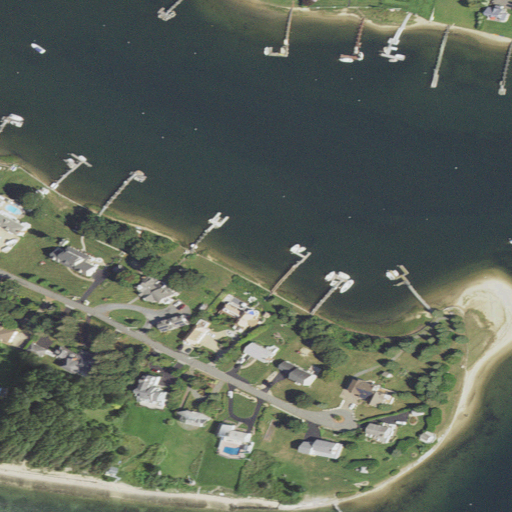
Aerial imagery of cape in Massachusetts named Peters Neck containing open water, medium intensity development, low intensity development, grassland, herbaceous wetlands, high intensity development, barren land, and open development